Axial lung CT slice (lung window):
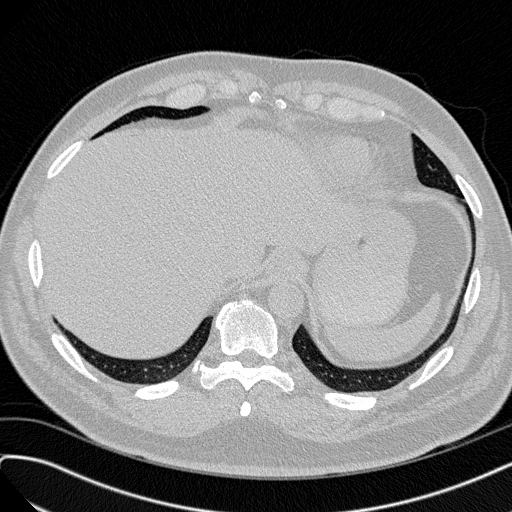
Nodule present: no